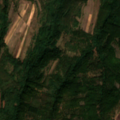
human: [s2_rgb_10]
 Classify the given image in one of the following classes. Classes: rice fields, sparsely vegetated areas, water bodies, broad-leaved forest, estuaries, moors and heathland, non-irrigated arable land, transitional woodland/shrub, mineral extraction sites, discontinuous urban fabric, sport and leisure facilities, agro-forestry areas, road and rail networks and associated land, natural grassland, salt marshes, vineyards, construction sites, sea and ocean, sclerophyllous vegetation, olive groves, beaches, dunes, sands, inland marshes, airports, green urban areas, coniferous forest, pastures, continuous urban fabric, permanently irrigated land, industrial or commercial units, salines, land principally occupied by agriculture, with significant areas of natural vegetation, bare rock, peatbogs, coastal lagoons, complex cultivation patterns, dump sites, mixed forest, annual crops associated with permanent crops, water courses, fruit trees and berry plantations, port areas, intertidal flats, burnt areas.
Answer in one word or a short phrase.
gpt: land principally occupied by agriculture, with significant areas of natural vegetation, broad-leaved forest, mixed forest, transitional woodland/shrub